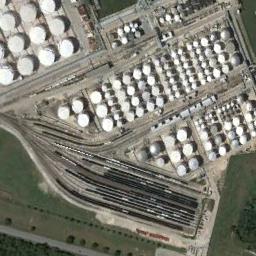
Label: storage_tank